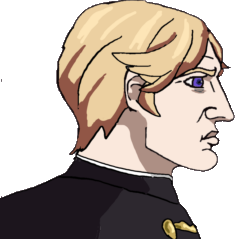
Label: 4_Yes_Chad